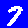
Digit: 7